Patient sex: M
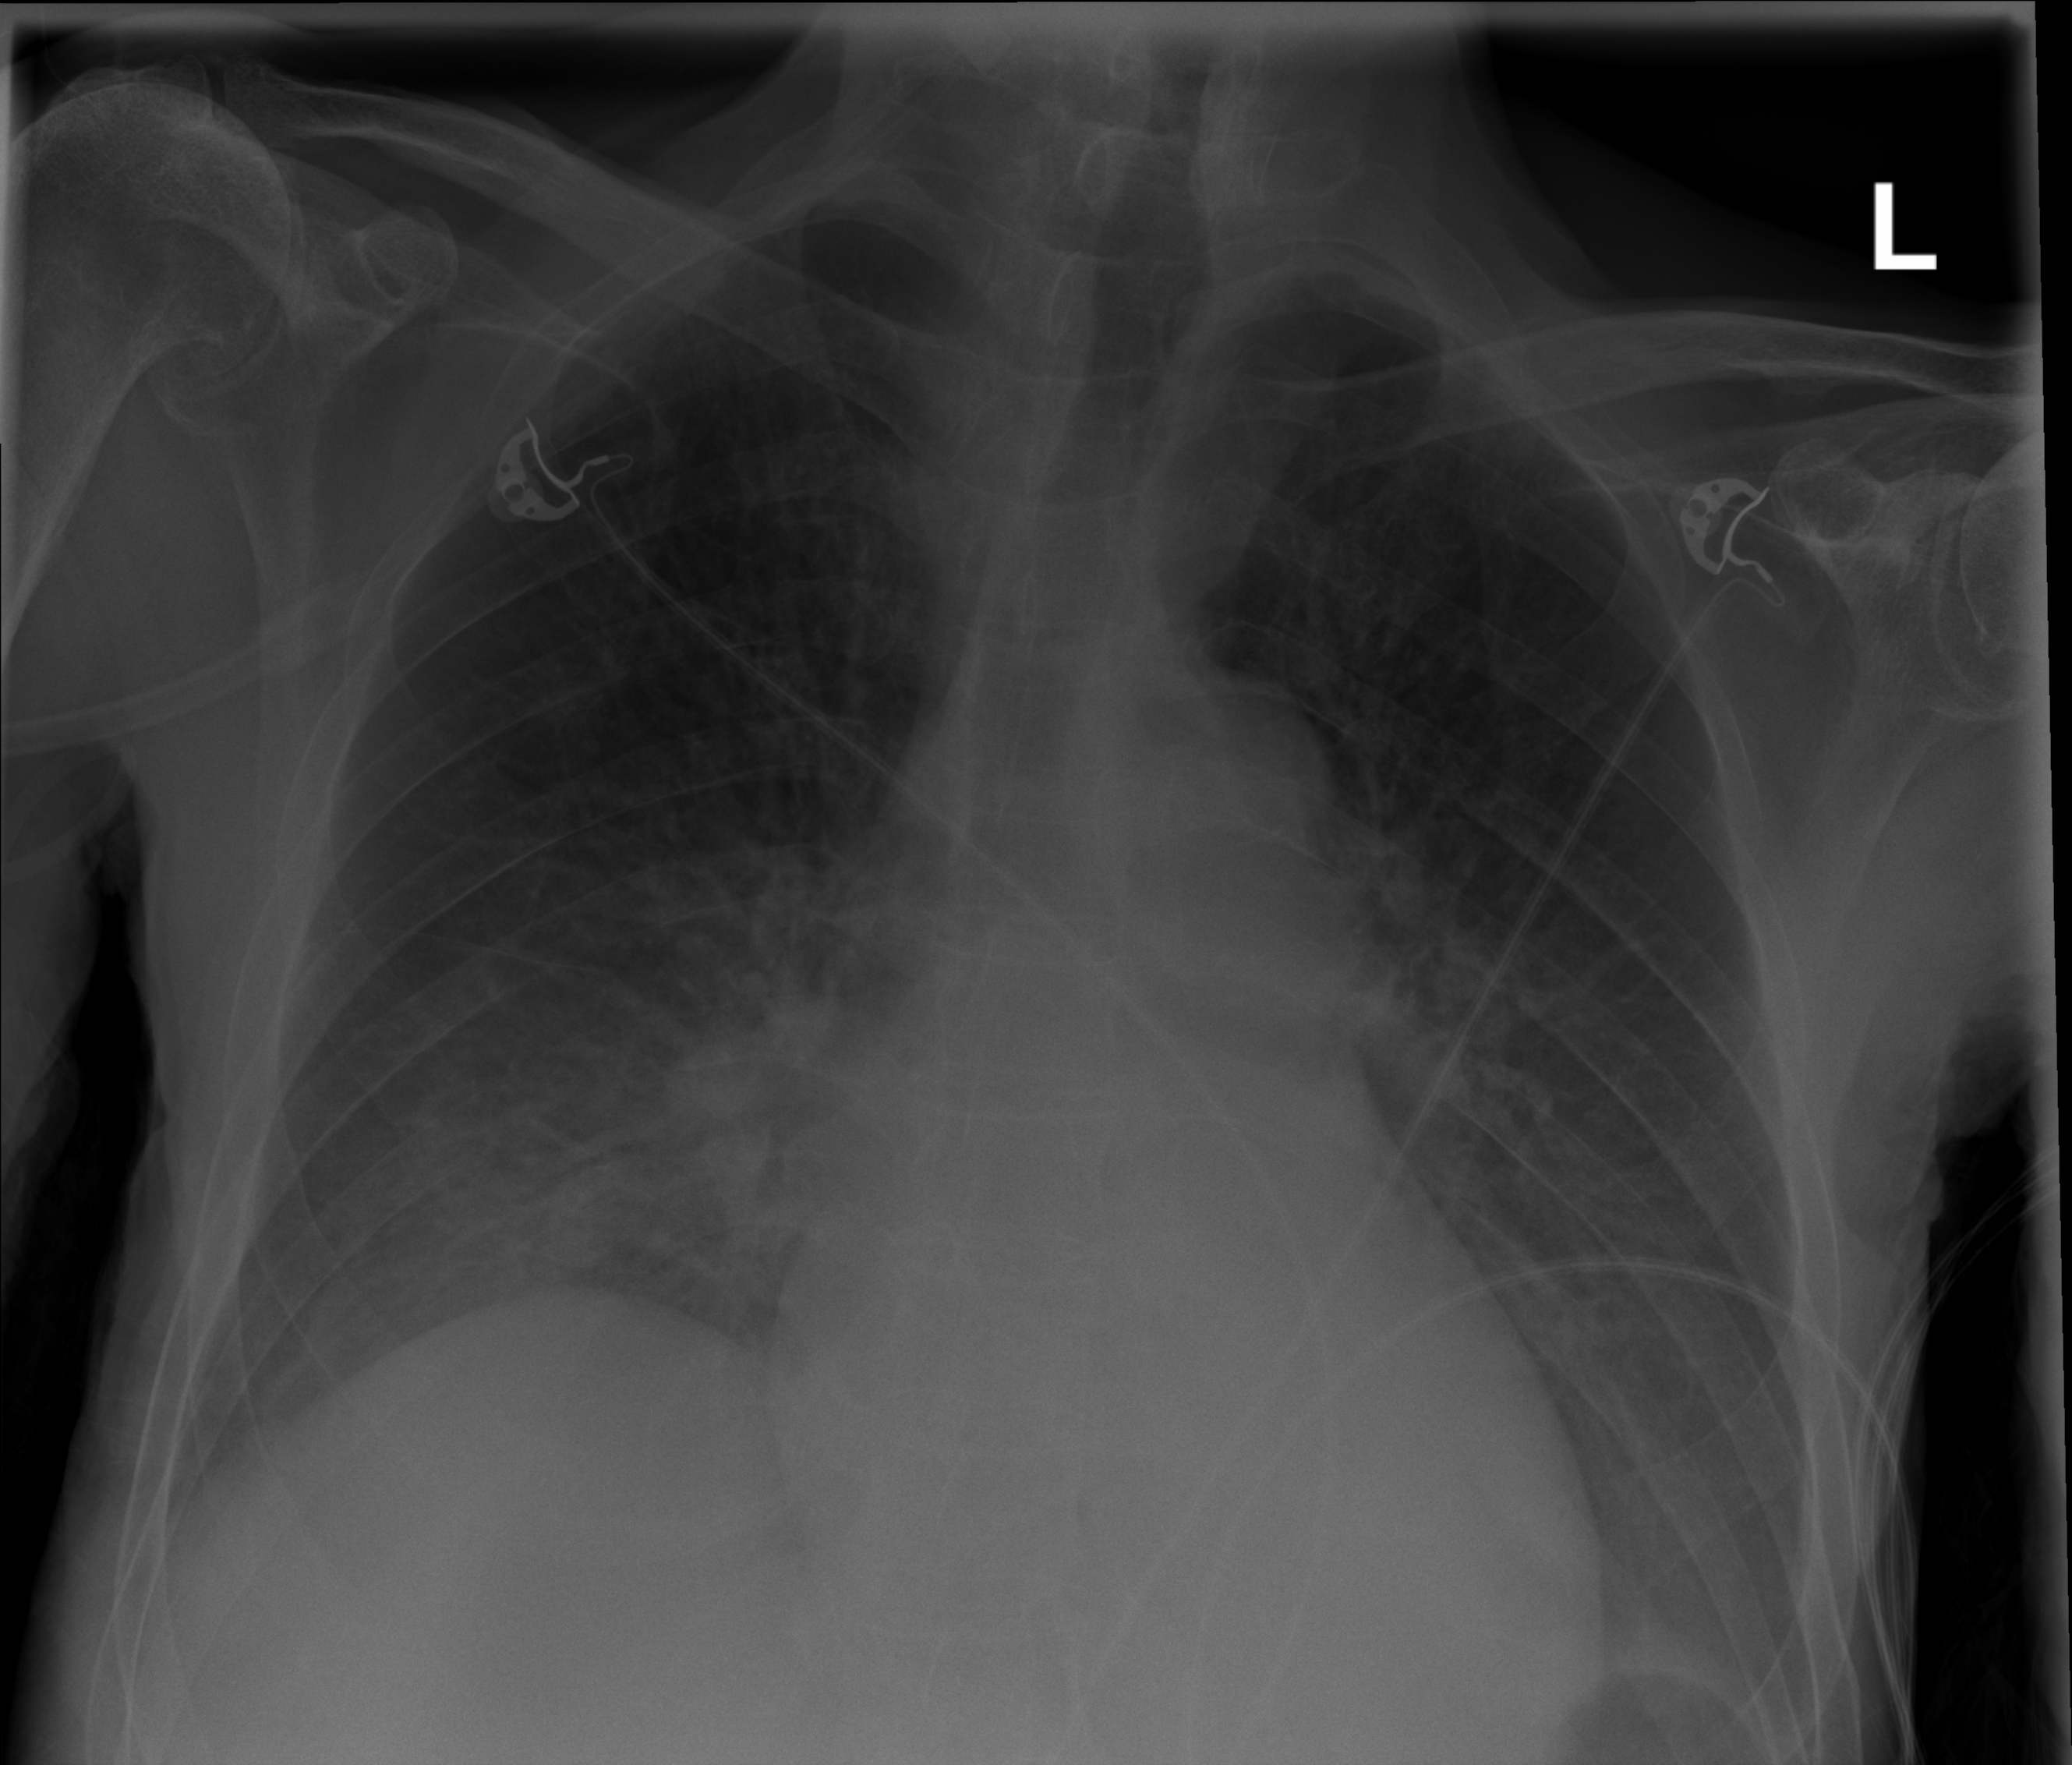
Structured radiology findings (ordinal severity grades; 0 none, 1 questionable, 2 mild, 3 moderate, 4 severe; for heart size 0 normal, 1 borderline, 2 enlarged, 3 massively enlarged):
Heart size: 0
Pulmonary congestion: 1
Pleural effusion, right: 1
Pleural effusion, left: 2
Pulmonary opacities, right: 3
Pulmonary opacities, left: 0
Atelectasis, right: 2
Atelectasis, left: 2